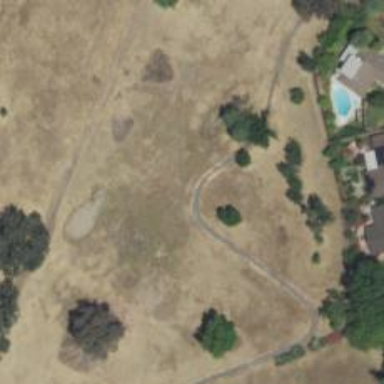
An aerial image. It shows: Service road used as golf cart path.